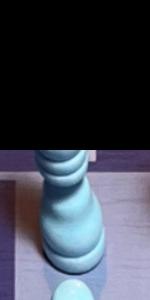
Label: Bishop_White